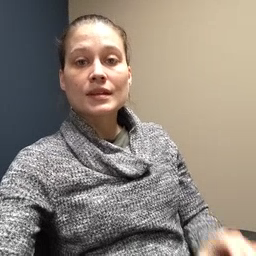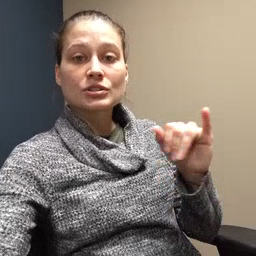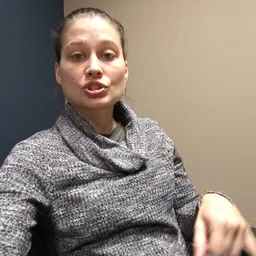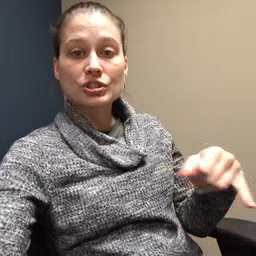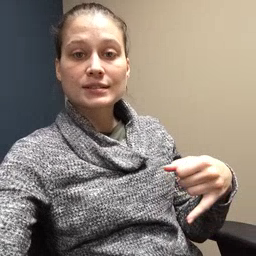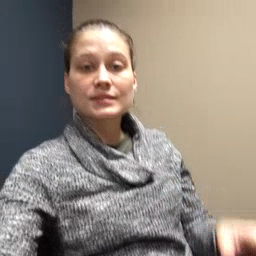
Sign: jeans